Question: I am using MNColorPicker in my universal iOS application. I am presenting it in a UIPopoverController in iPad and its working fine.
Now I need to implement similar functionality in iPhone but as iPhone doesn't support UIPopoverController I am using a third party pop over like control <URL>. Hen I present the pop over without setting the size of MNColorPicker manually then it is presented properly but the size of pop over becomes very big for an iPhone and when I try to change the size of MNColorPicker, it doesn't get presented properly. Bellow is the screenshot for the same.

Please give me some pointers as to how I can resize MNColorPicker so that it can be presented in a CMPopTipView properly
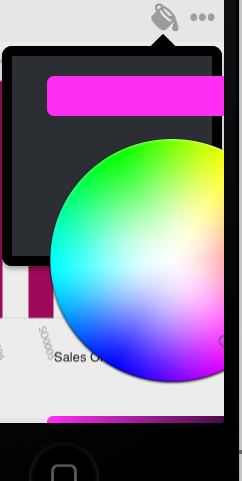
Answer: I changed the frames given in function
'''
- (void)_layoutViewsForInterfaceOrientation: (UIInterfaceOrientation)interfaceOrientation
'''
in class MNColorPicker and it worked.